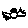
Label: bird